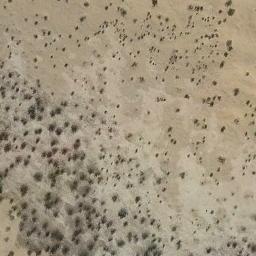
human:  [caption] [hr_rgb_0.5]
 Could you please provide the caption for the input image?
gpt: A lot of disconnected chaparrals of different sizes grow in the desert .

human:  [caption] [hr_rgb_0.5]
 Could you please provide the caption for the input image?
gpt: Chaparral is scattered in the sand from dense to sparse .

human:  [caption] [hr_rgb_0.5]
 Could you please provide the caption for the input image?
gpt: The chaparral is consist of some bushes on the desert .

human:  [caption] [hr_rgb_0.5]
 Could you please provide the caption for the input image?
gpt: Only scattered weeds can be seen in this desert .

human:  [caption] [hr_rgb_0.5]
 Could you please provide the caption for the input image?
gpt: The chaparral is thicker on the left than on the right .